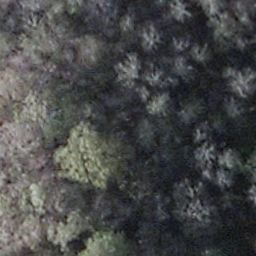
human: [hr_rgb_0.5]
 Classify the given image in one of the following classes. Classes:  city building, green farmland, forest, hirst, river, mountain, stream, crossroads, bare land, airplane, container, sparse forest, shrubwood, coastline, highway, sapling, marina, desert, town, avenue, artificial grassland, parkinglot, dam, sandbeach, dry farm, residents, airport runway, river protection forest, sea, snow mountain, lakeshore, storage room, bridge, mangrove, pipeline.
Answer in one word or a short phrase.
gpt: shrubwood